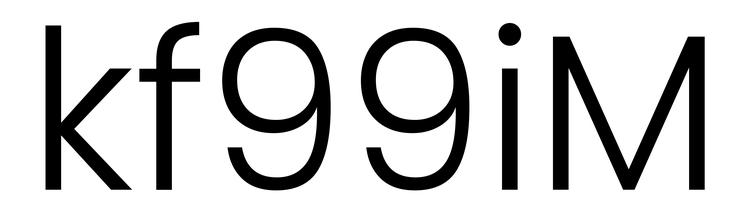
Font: Poppins-Light